Question: I am developing a report that incorporates a graphical header on only the first page, and I wanted to utilize two different embedded graphics as page backgrounds. My initial (failed) attempt was to:
1. right click on the page background
2. choose the Body Properties
3. Add a Fill Background image Formula as follows: =IIF(Globals!PageNumber > 1, background, first_background)
When I attempted to render the report I received the following error:

Am I just out of luck with this? Any pointers?
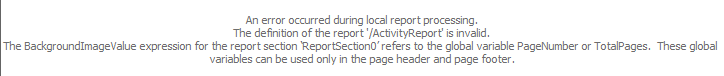
Answer: Normally for this kind of stuff you'd use indirection. That is you'd have a hidden text box on the report header. This will have 'Globals!PageNumber'
Then you set the background property by referring to the 'ReportItems!MyHiddenTextBox.Value'.
I haven't tried it for background but it's a common thing to do in SSRS to workaround scope/region issues. <URL>